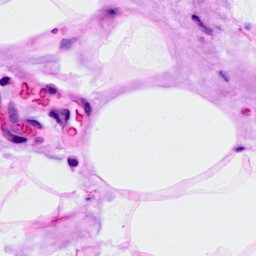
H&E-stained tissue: Breast